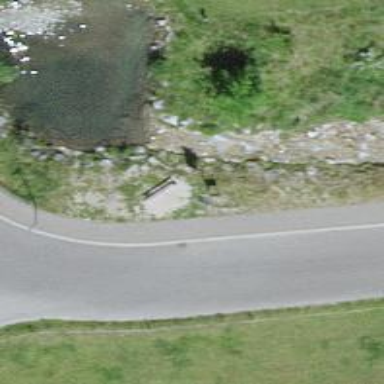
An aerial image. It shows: Bench for seating.